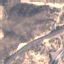
Land use / land cover class: Highway